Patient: sex M, age 65
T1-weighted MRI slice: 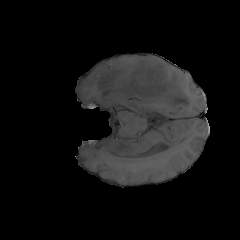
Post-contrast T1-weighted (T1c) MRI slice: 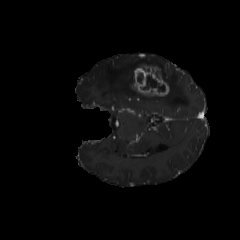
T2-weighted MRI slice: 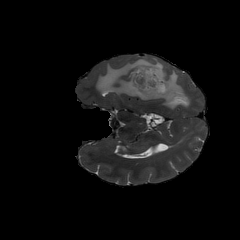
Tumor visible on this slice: yes
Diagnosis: Glioblastoma, IDH-wildtype
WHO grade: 4